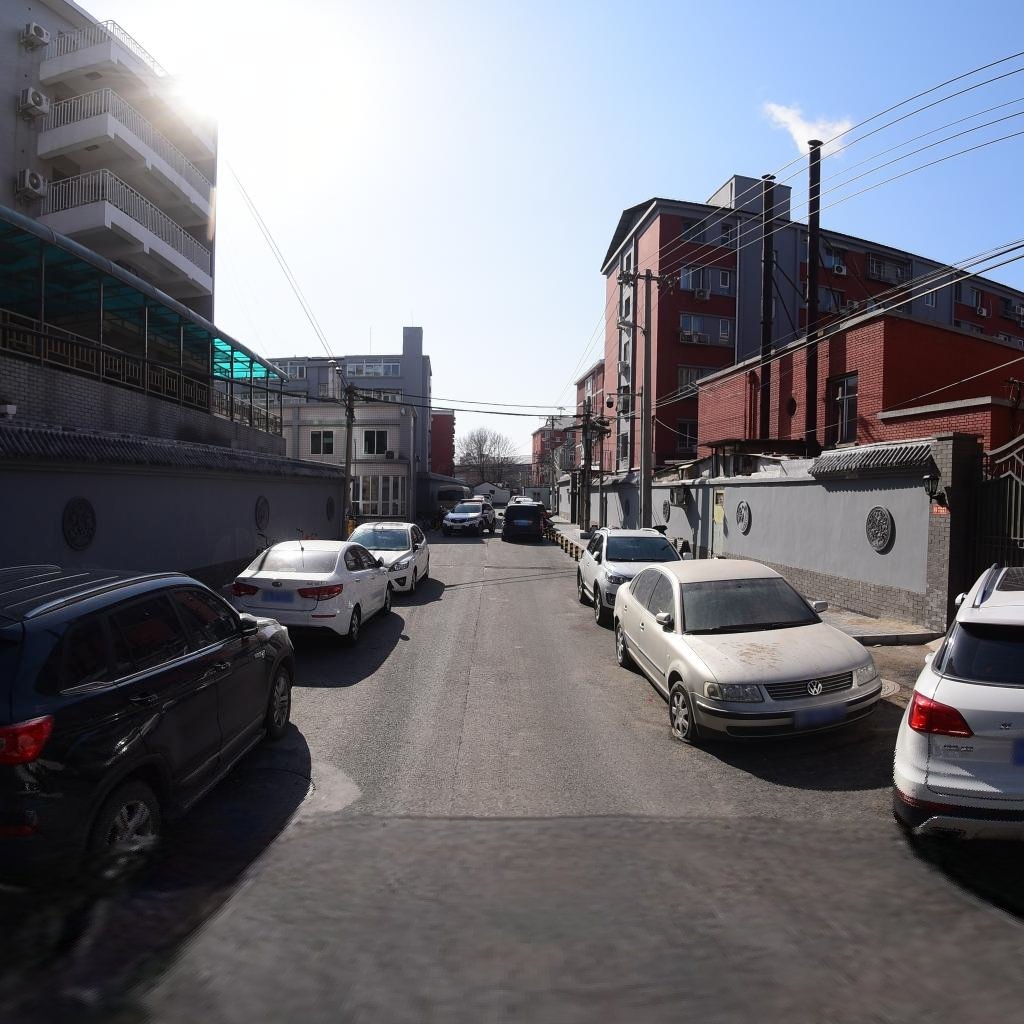
Region: Dongcheng
Road damage annotations: longitudinal crack, manhole cover